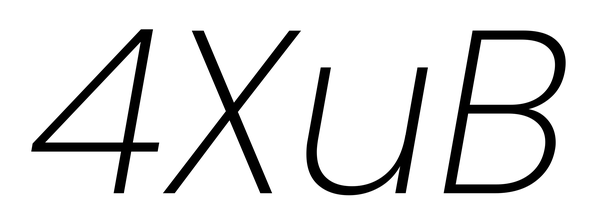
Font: Poppins-ExtraLightItalic